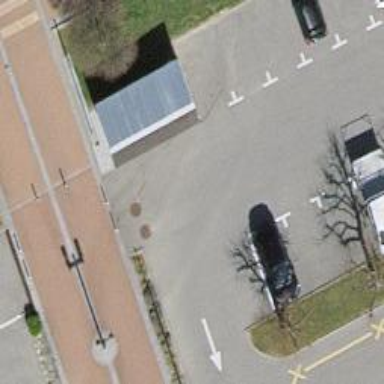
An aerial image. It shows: Road serving as parking aisle.